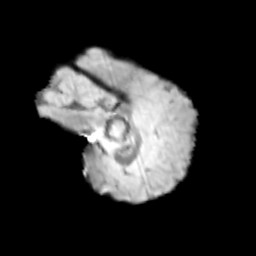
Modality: T2w
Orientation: sagittal
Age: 11
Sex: male
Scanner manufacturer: siemens
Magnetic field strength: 3 T
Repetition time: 3.8 s
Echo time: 0.07 s